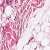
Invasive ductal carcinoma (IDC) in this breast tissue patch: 0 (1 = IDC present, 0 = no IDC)